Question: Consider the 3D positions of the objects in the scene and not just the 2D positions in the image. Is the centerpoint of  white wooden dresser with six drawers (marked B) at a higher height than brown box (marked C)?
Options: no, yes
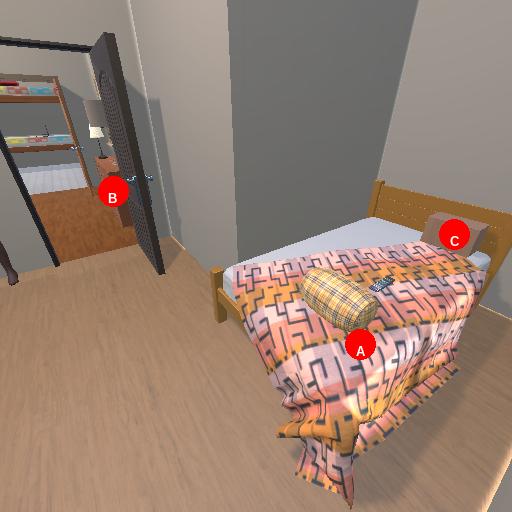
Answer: no